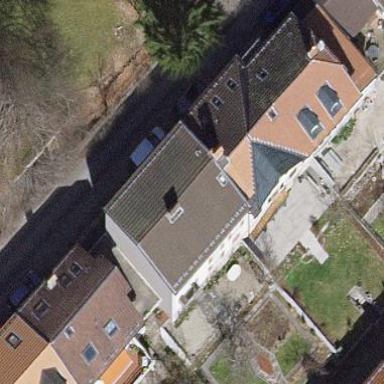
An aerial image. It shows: Semi-detached house.